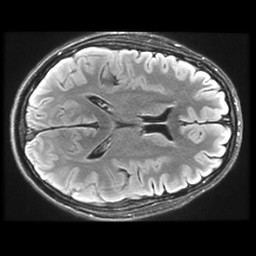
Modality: FLAIR
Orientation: axial
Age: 21
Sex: male
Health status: healthy
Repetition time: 12 s
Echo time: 0.09782 s